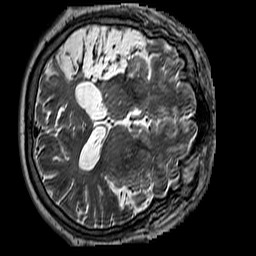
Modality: T2w
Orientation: axial
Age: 63
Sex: male
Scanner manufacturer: siemens
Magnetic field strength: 3 T
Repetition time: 3.2 s
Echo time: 0.212 s